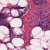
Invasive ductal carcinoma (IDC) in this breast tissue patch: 1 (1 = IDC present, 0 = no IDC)